Question: I have this form:

Markup is:
'''
<table style="width: 100%; padding:5px;">
<col style="width: 20%; text-align: left" />
<col style="width: 80%; text-align: left" />
<tr>
<td>
<div>
Naimenovanie</div>
</td>
<td>
<dx:ASPxButtonEdit ID="beWorkTypeName" runat="server" AutoPostBack="False">
<Buttons>
<dx:EditButton>
</dx:EditButton>
</Buttons>
</dx:ASPxButtonEdit>
</td>
</tr>
<tr>
<td>
<div>
Skvazhina</div>
</td>
<td>
<dx:ASPxButtonEdit ID="beWell" runat="server" AutoPostBack="False">
<Buttons>
<dx:EditButton>
</dx:EditButton>
</Buttons>
</dx:ASPxButtonEdit>
</td>
</tr>
<tr>
<td>
<div>
Data nachala</div>
</td>
<td>
<table>
<tr>
<td>
<dx:ASPxDateEdit ID="deBeginDate" runat="server">
</dx:ASPxDateEdit>
</td>
<td>
<dx:ASPxButton ID="btnDateChange" AutoPostBack="false" Enabled="false" Text="Izmenit' datu"
runat="server">
</dx:ASPxButton>
</td>
<td>
<dx:ASPxCheckBox ID="cbIsMainWorkType" Enabled="false" runat="server">
</dx:ASPxCheckBox>
</td>
<td>
<div>
Osnovnoi vid rabot v zaiavke</div>
</td>
</tr>
</table>
</td>
</tr>
'''
Question is:
How do I get rid of this awful indent of table inside another table?
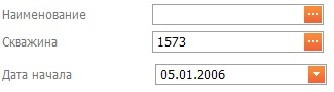
Answer: Try to style your inner table as follows:
'''
.innerTable {
border: 0px;
border-collapse: collapse;
margin: 0px;
padding: 0px;
}
'''
You also might need to remove spacing from the table rows and cells:
'''
.innerTable tr {
border: 0px;
margin: 0px;
padding: 0px;
}
.innerTable th {
border: 0px;
margin: 0px;
padding: 0px;
}
.innerTable td {
border: 0px;
margin: 0px;
padding: 0px;
}
'''